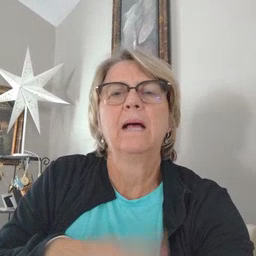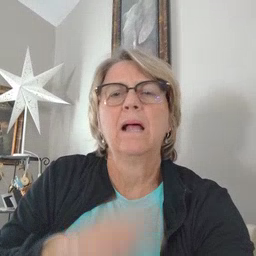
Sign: clean